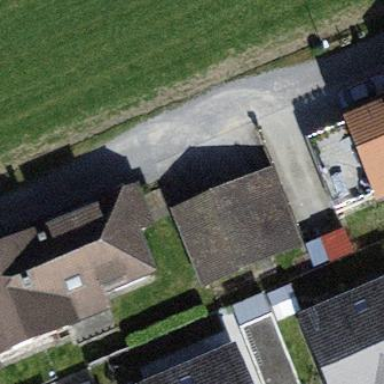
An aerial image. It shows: Building with tiled roof.